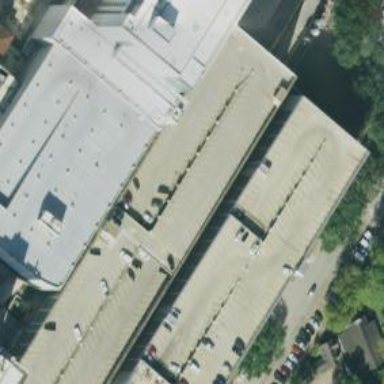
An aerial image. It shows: Multi-storey parking building.